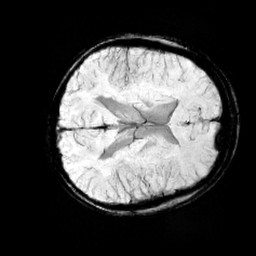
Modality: minIP
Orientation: axial
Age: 11
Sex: male
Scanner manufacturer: siemens
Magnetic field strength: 3 T
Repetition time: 0.027 s
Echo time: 0.02 s